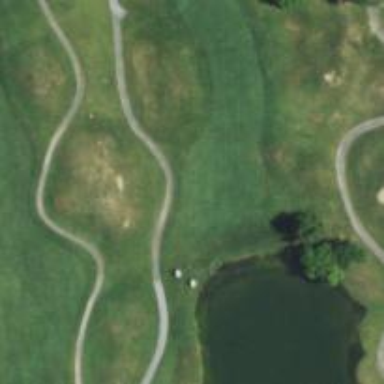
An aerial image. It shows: Golf hole.